Question: I'm developing an app with Android Studio using Firebase. I want to delete a certain date but when I click on the delete button it does nothing. I can't reach to parent because it's a generated key. Any help would be appreciated.
'''
private void deleteDate(){
String dateValue = showDate.getText().toString();
FirebaseUser user = FirebaseAuth.getInstance().getCurrentUser();
String userid = user.getUid();
DatabaseReference usersRef = FirebaseDatabase.getInstance().getReference().child("Users").child(userid).child("smokeFreeDays");
usersRef.addListenerForSingleValueEvent(new ValueEventListener() {
@Override
public void onDataChange(@NonNull @NotNull DataSnapshot snapshot) {
for (DataSnapshot userDataSnapshot : snapshot.getChildren()) {
String date = userDataSnapshot.getValue(String.class);
if (date.equals(dateValue)) {
snapshot.getRef().child(dateValue).removeValue();
} else if (!date.equals(dateValue)) {
snapshot.getRef().child(dateValue).removeValue();
}
}
}
@Override
public void onCancelled(@NonNull @NotNull DatabaseError error) {
Log.w("tag", "loadPost:onCancelled", error.toException());
}
});
}
'''
My Database:

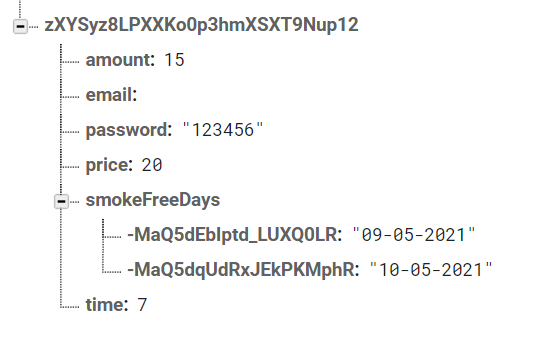
Answer: See my comment above for debugging the issue.
But as an overall hint, I'd recommend reconsidering the data structure under 'smokeFreeDays' to look like this:
'''
"smokeFreeDays": {
"2021-05-09": true,
"2021-05-10": true
}
'''
The two changes in this structure:
- 'year-month-day''usersRef.orderByKey().startAt("2021-").endAt("2021~")'- 'smokeFreeDays''usersRef.child("2021-05-09").removeValue()'